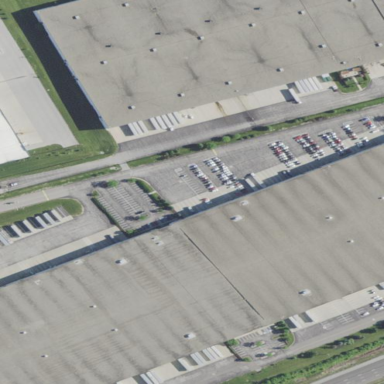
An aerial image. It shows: Warehouse.